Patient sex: M
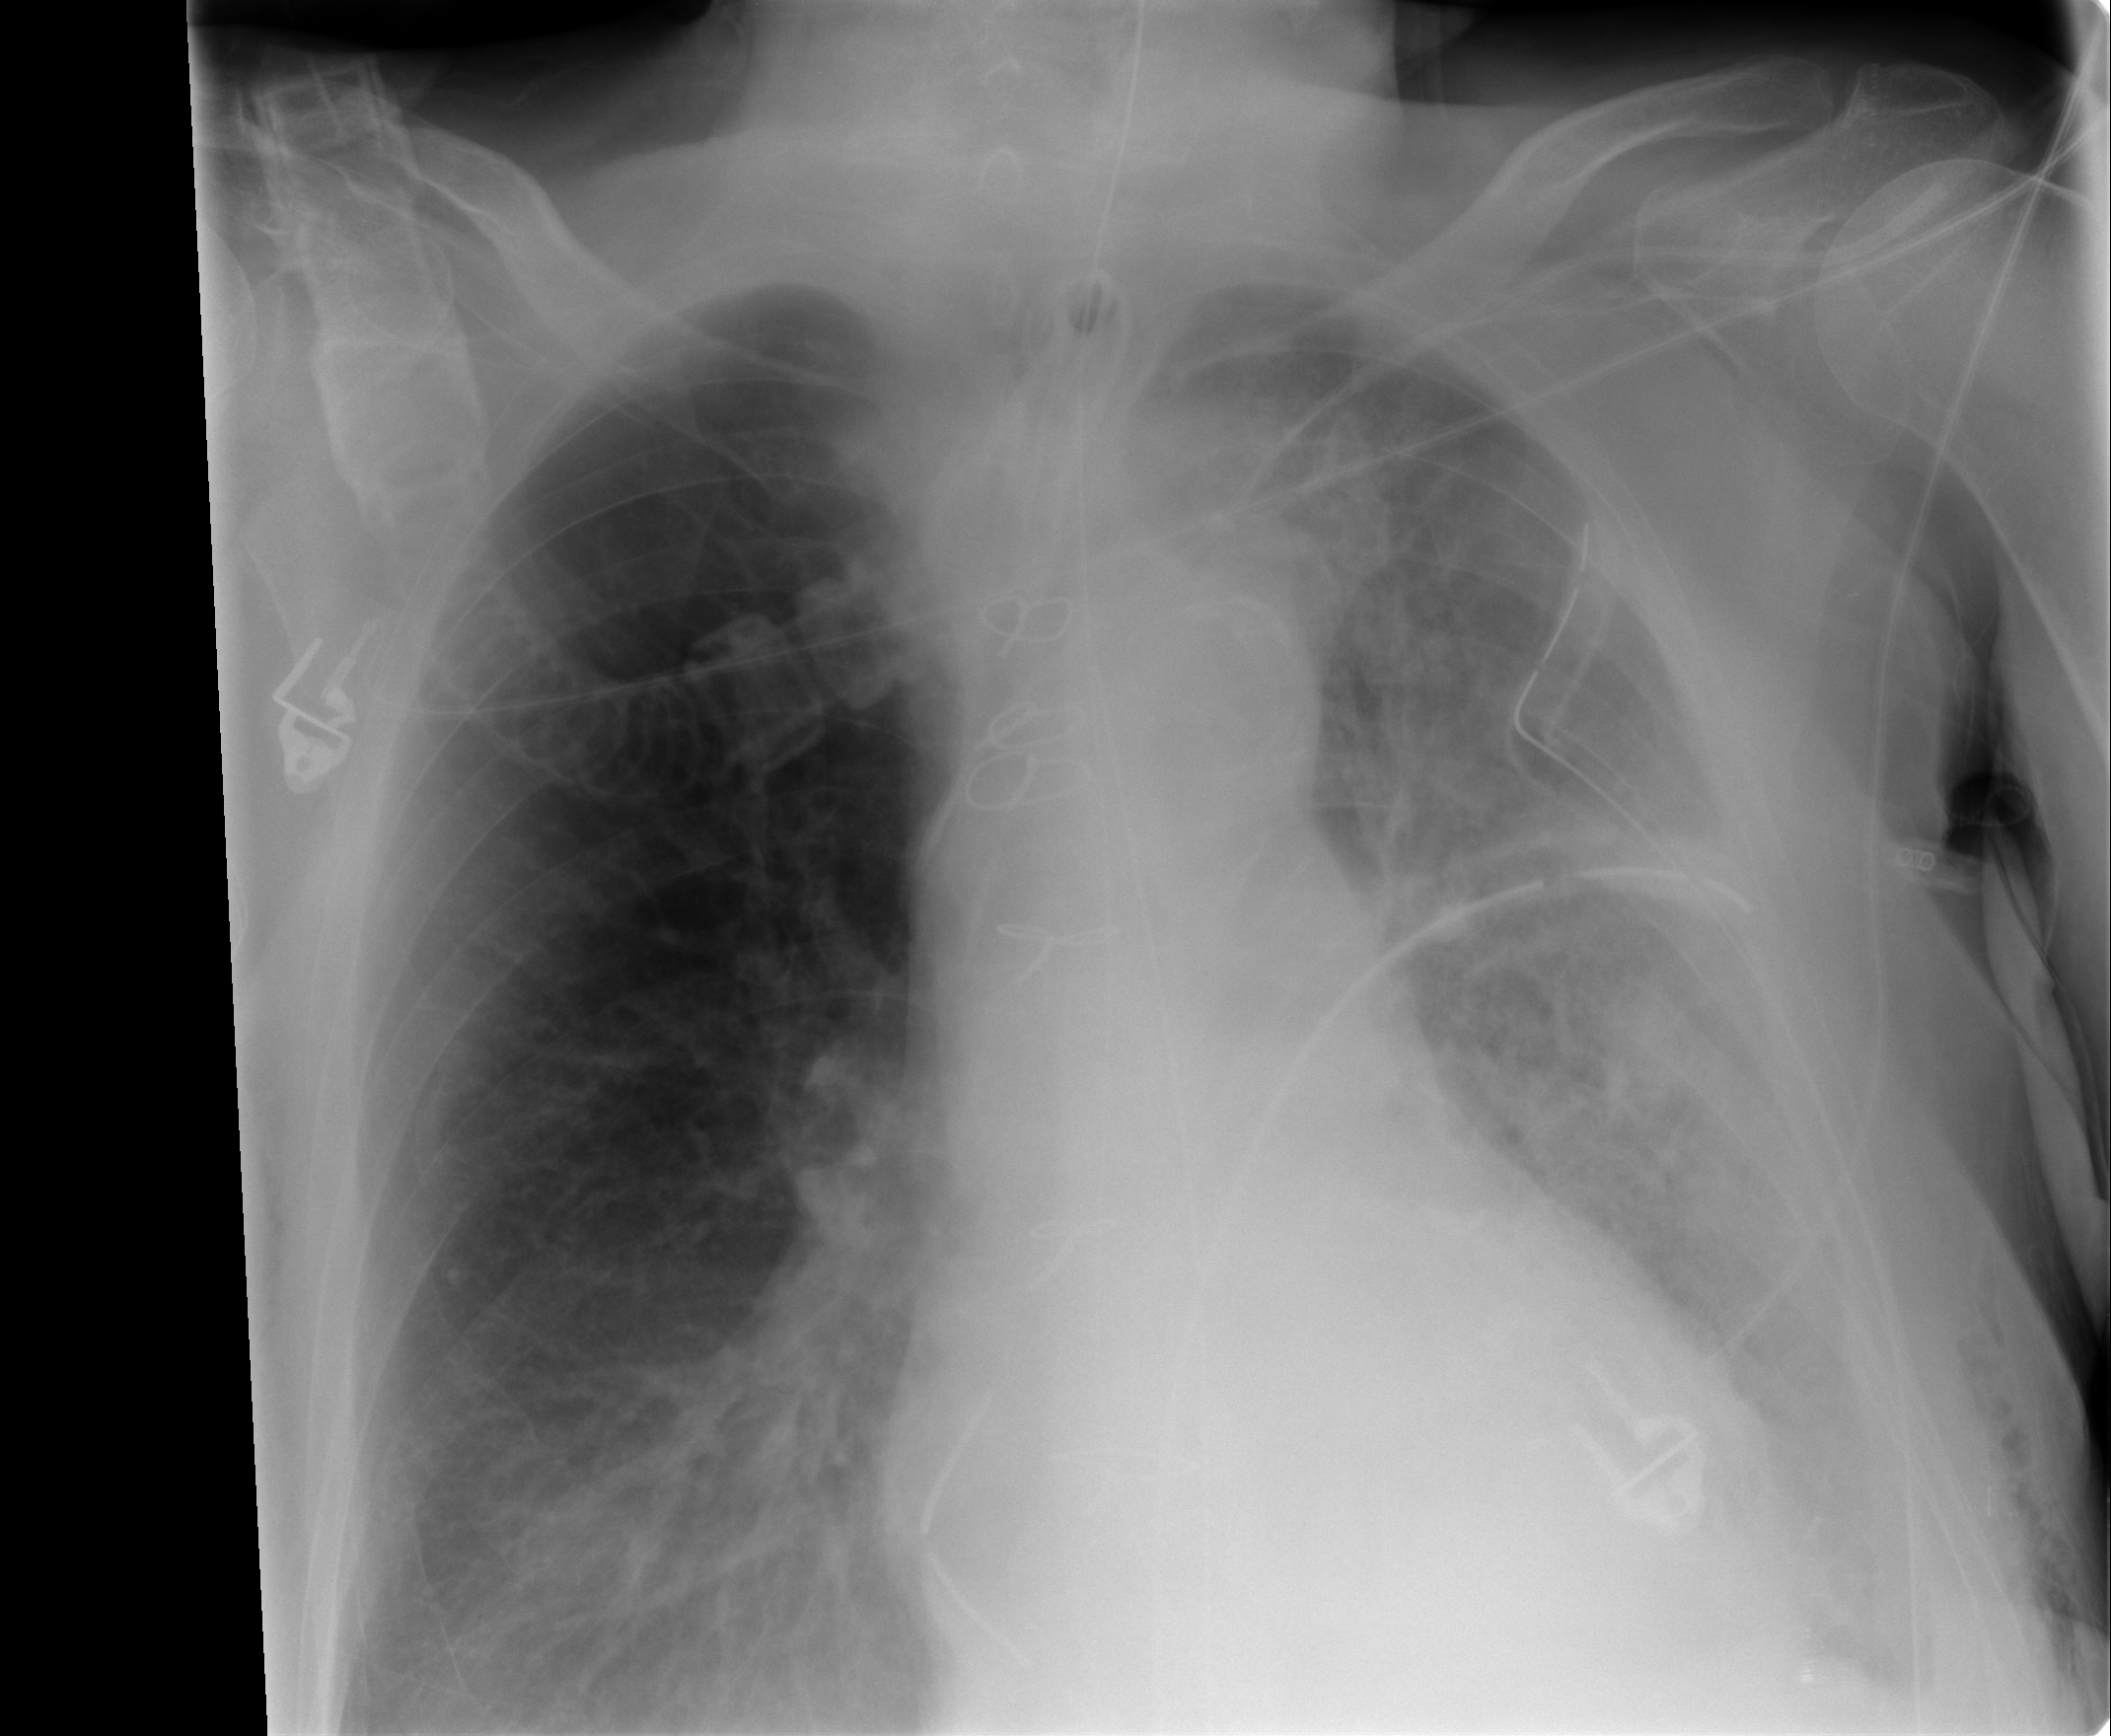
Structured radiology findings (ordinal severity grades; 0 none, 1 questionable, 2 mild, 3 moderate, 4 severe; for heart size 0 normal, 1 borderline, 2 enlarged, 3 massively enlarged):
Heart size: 2
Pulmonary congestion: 1
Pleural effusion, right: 0
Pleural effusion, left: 2
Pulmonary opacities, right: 0
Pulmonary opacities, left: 3
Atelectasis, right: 0
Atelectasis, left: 2